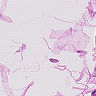
Metastatic tissue present: no